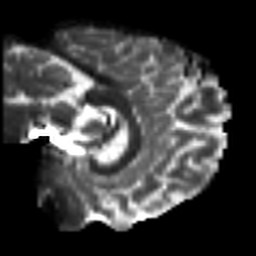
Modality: T2w
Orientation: sagittal
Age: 42
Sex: female
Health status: healthy
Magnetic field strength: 3 T
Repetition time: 8.4 s
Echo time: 0.0926 s